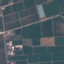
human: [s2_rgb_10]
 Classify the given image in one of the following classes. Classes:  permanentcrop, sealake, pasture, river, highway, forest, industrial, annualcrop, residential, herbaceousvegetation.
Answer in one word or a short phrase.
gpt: PermanentCrop